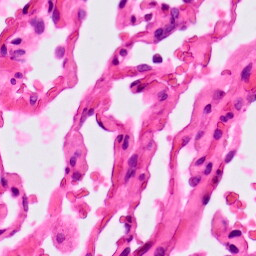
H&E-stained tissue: Lung